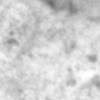
Label: no_change